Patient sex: F
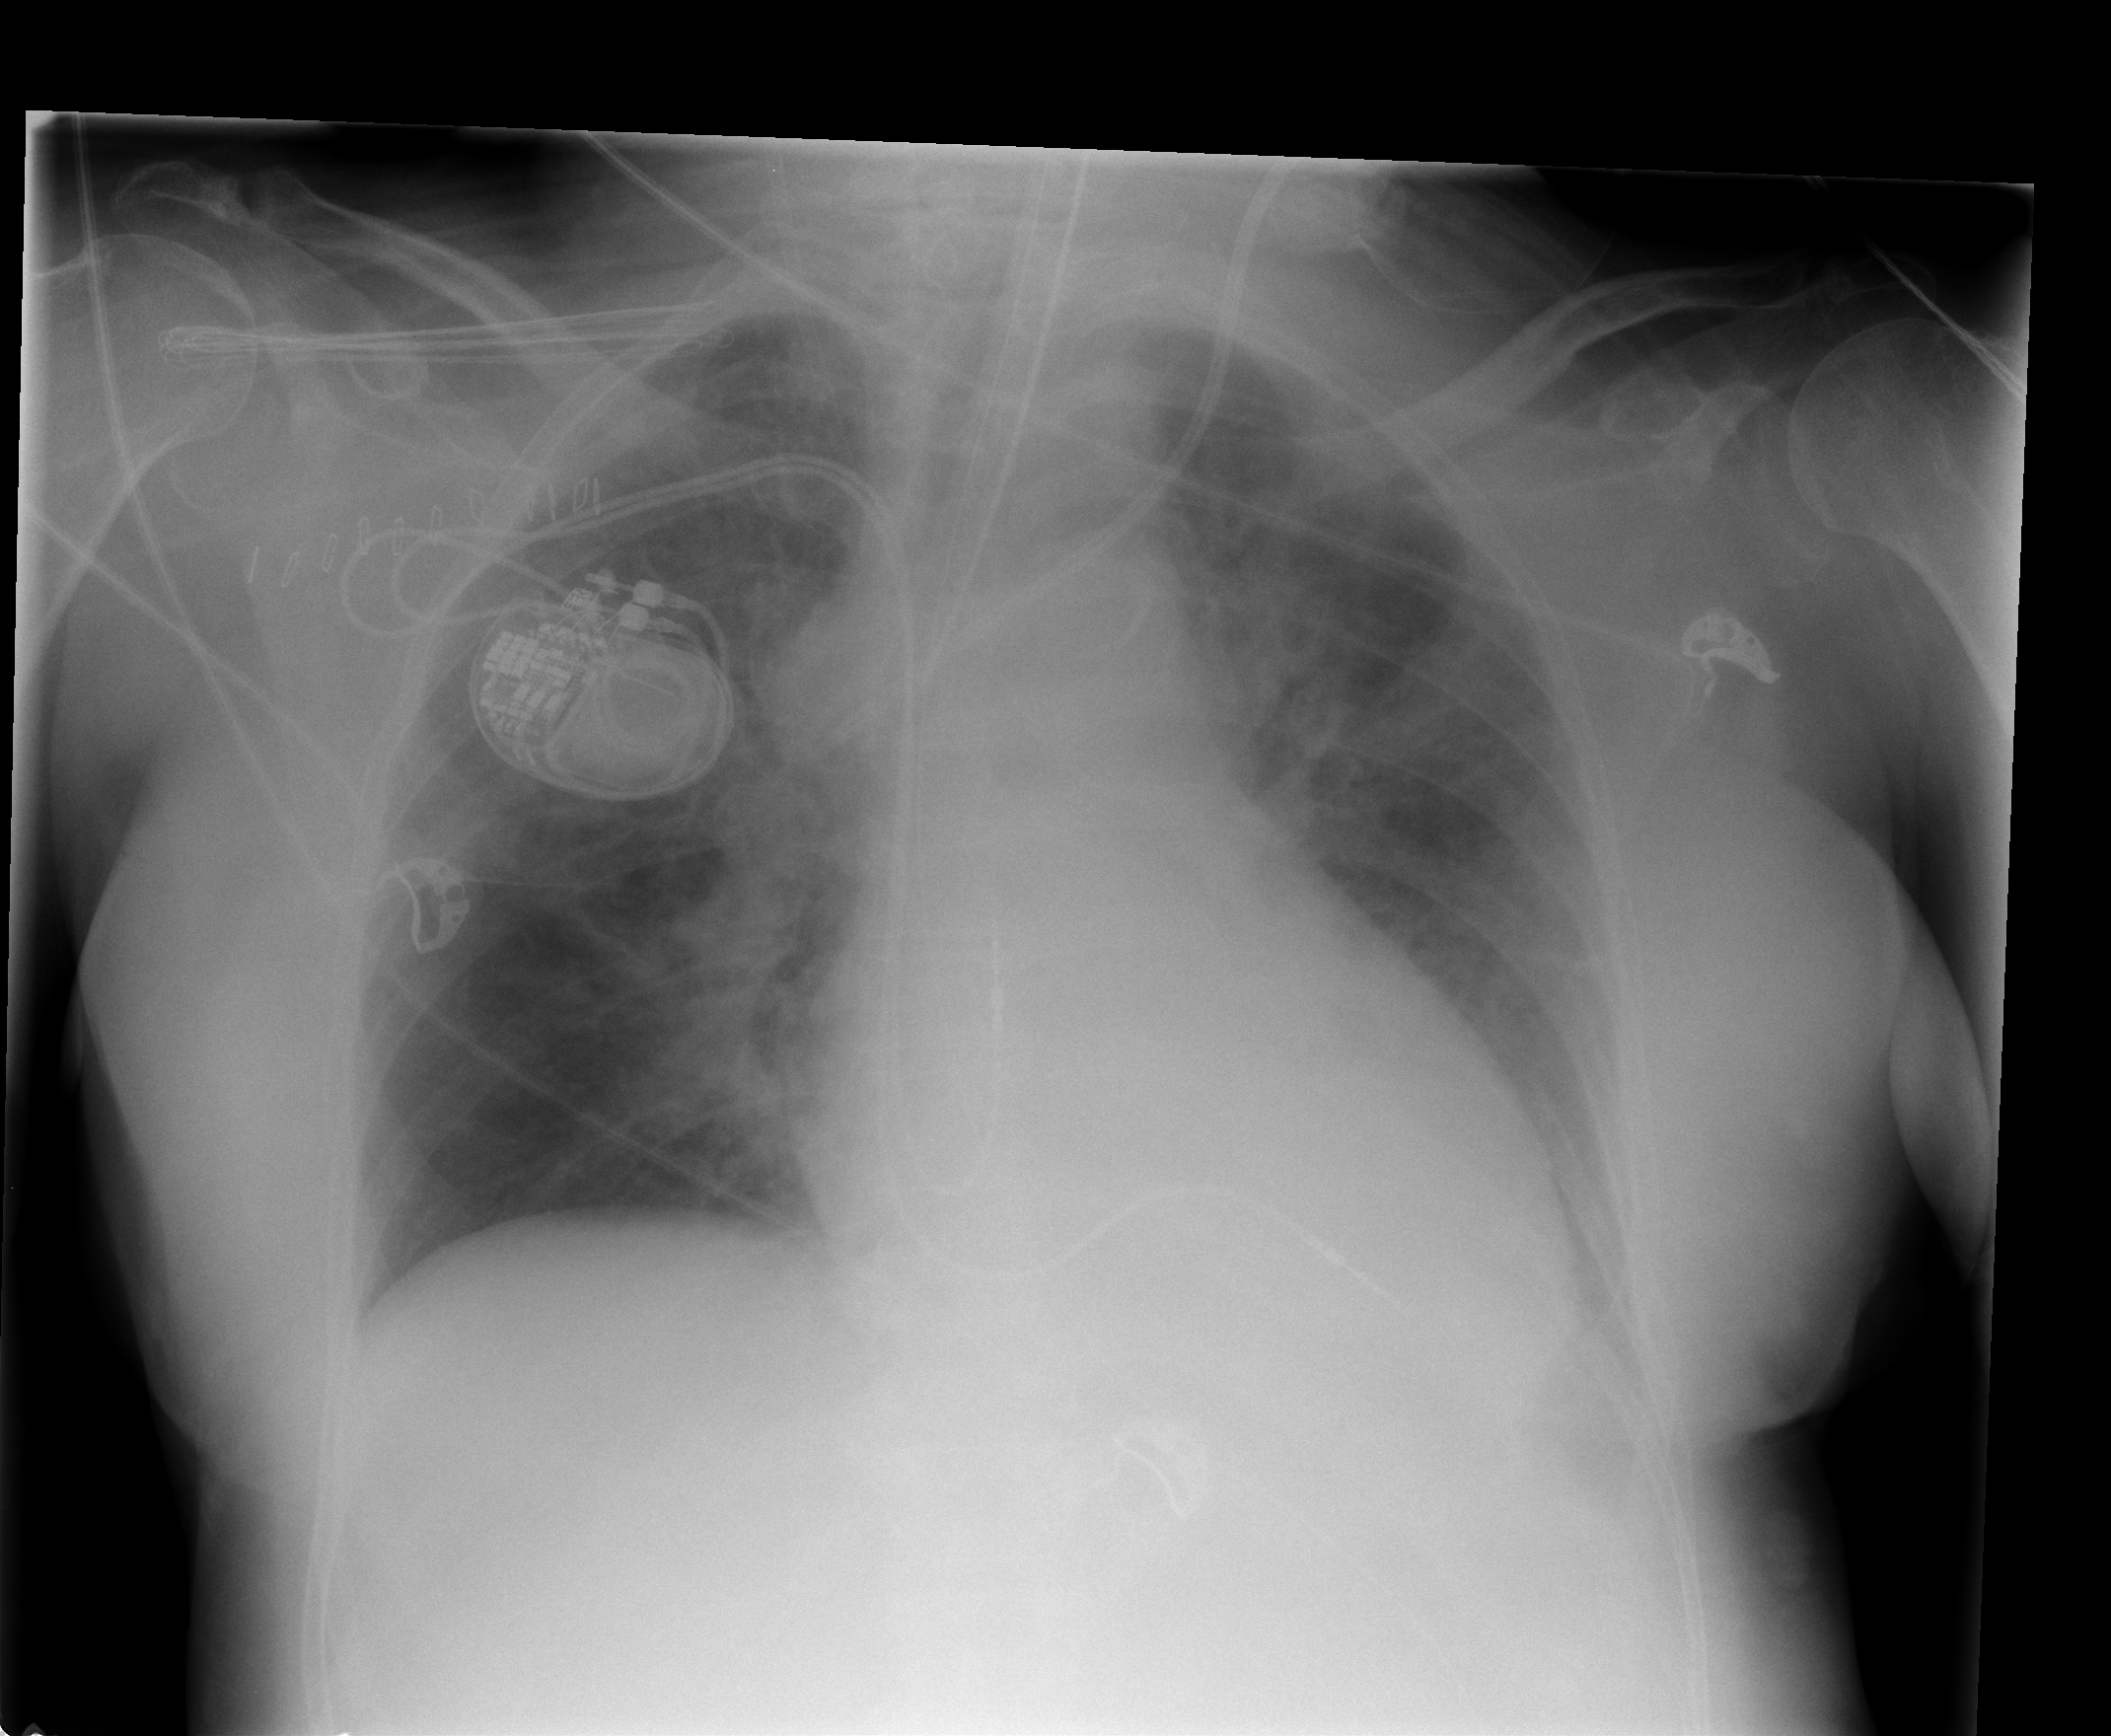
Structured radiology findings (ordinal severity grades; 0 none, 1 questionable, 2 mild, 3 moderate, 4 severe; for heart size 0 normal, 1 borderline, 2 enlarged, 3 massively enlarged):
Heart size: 2
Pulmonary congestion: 3
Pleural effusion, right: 0
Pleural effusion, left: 2
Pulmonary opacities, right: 2
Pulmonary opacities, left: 3
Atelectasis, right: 2
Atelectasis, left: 2